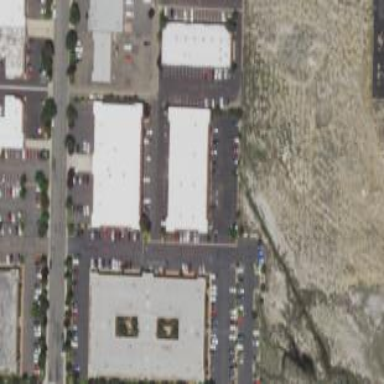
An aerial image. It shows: Parking area with asphalt surface.